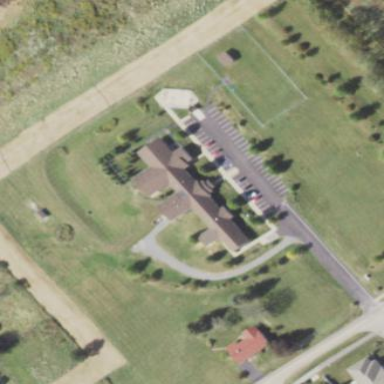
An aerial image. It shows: Animal shelter building.